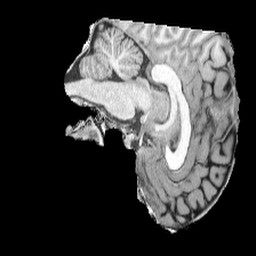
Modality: UNIT1
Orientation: sagittal